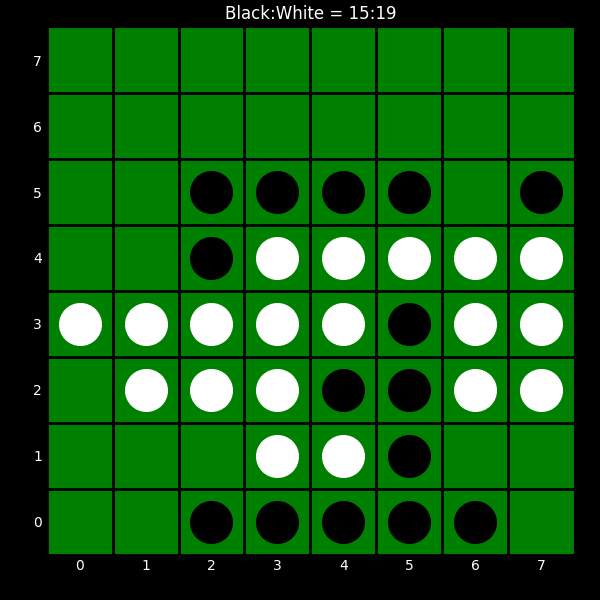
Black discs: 15
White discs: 19